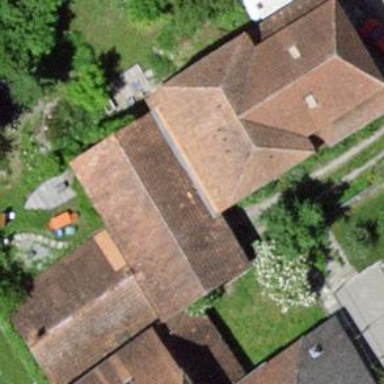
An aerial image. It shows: Farm building.